Field crop: maize
Growth stage: 2
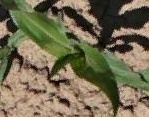
Species: maize